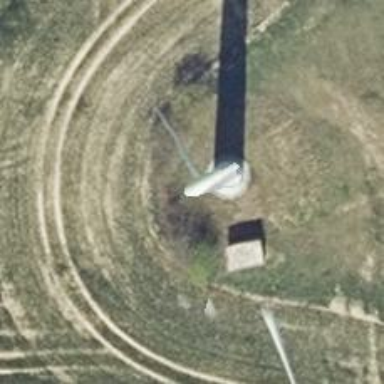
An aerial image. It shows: Wind turbine generator that utilizes wind as its source for generating electricity. It is of the horizontal axis type.